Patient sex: M
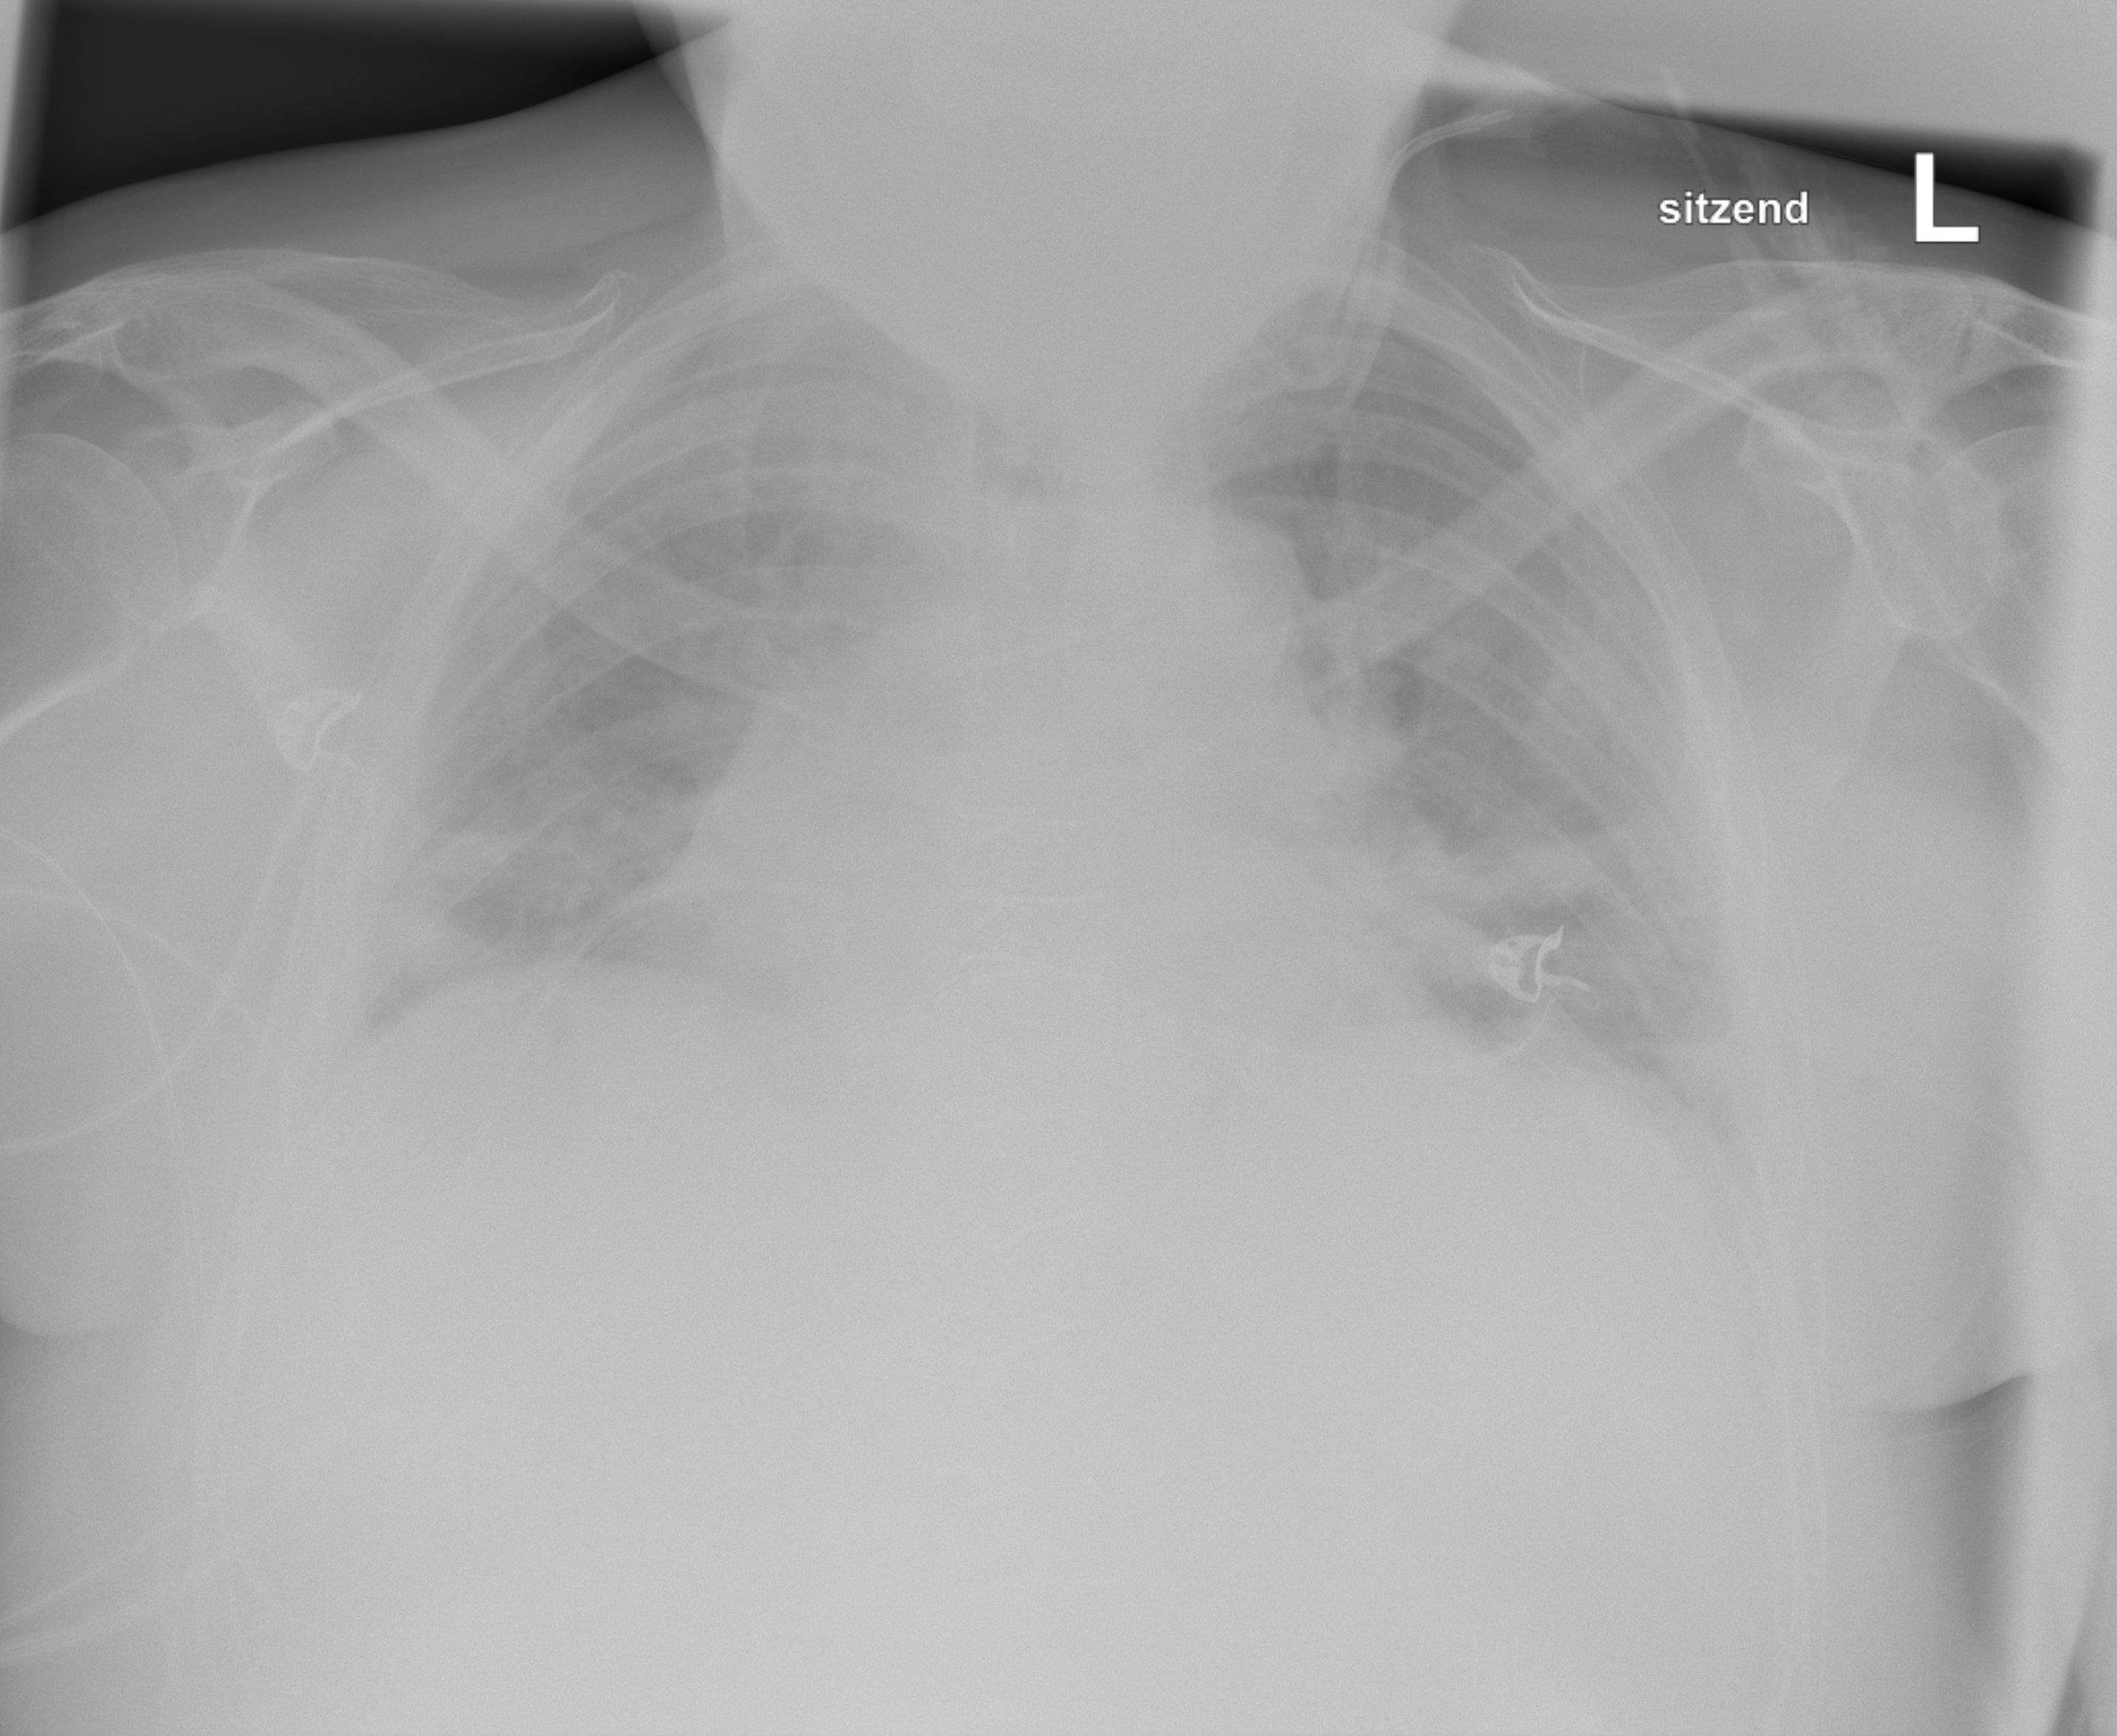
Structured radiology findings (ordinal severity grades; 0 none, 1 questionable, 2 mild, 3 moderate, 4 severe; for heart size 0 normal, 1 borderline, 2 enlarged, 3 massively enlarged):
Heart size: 2
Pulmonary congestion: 2
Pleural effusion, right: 0
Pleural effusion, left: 0
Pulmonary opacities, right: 2
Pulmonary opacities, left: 2
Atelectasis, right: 2
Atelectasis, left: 2